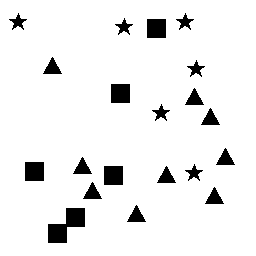
Squares: 6
Triangles: 9
Stars: 6
Total shapes: 21